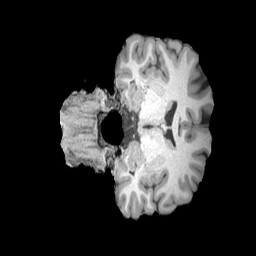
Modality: T1w
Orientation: coronal
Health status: healthy